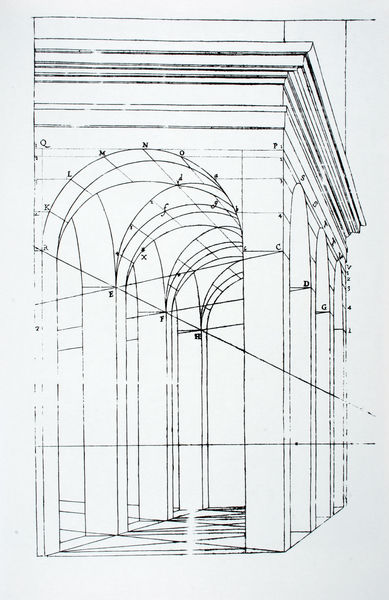
Titel: Le due Regole della Prospettiva practica, Seite 133
Künstler: Jiacomo Barozzi da Vignola
Standort: London
Institution: British Library
Schlagwörter: weiß, dreieck, ausschnitt, grau, pfeiler, raum, schwarz, skizze, säule, säulen, zeichnung, gebäude, haus, kappen, architektur, kragen, kirche, boden, decke, renaissance, kreis, rund, wangen, ecke, bogen, fassade, passage, perspektive, studie, grafik, graphik, linien, pilaster, rundbogen, detail, zahlen, durchgang, striche, tor, galerie, halle, bögen, fussboden, eingang, gang, tusche, arkade, gewölbe, kreuz, palast, druck, schwarzweiss, stich, seite, fliesen, buchstabe, buchstaben, mosaik, entwurf, kopie, architrav, arkaden, halbrund, fries, gemäuer, portal, tore, kurve, geometrisch, sims, kreuzrippen, kreuzrippengewölbe, gesims, vorkragen, kreuzgewölbe, kreuzgrat, seitenschiff, portikus, konstruktion, plan, nummerierung, laubengang, joch, geometrie, bau, grat, bauwerk, traktat, aufriss, architekturzeichnung, zeichung, architekt, wölbung, winkel, bogengang, statik, markierung, berechnung, mass, porta, bezeichnungen, mathematik, maßangaben, paln, arke, verhältnis, lehrbuch, patio, fluchtpunkte, konstruktionslinien, rechnen, konstruktionslinie, krteuzrippen, vorspringen, vorgabe, deatil, kreuzgewolbe, linien#zahlen, pdetail